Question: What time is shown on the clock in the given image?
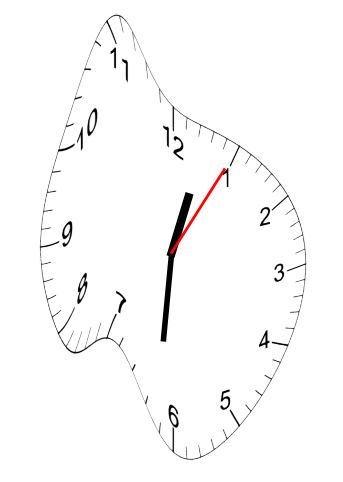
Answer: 12:31:05